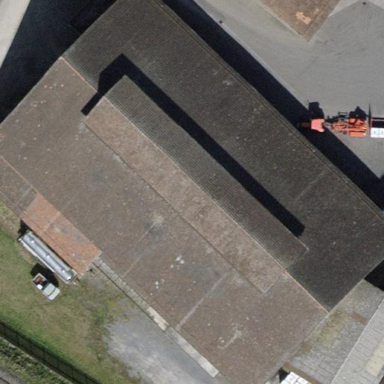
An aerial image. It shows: Industrial building.